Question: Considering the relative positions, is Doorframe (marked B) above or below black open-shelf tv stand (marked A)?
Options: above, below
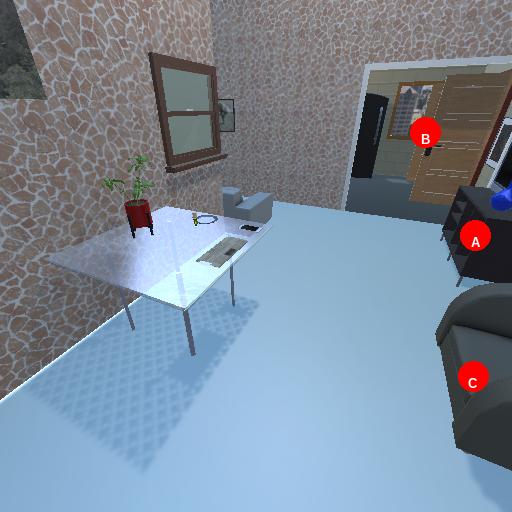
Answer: above